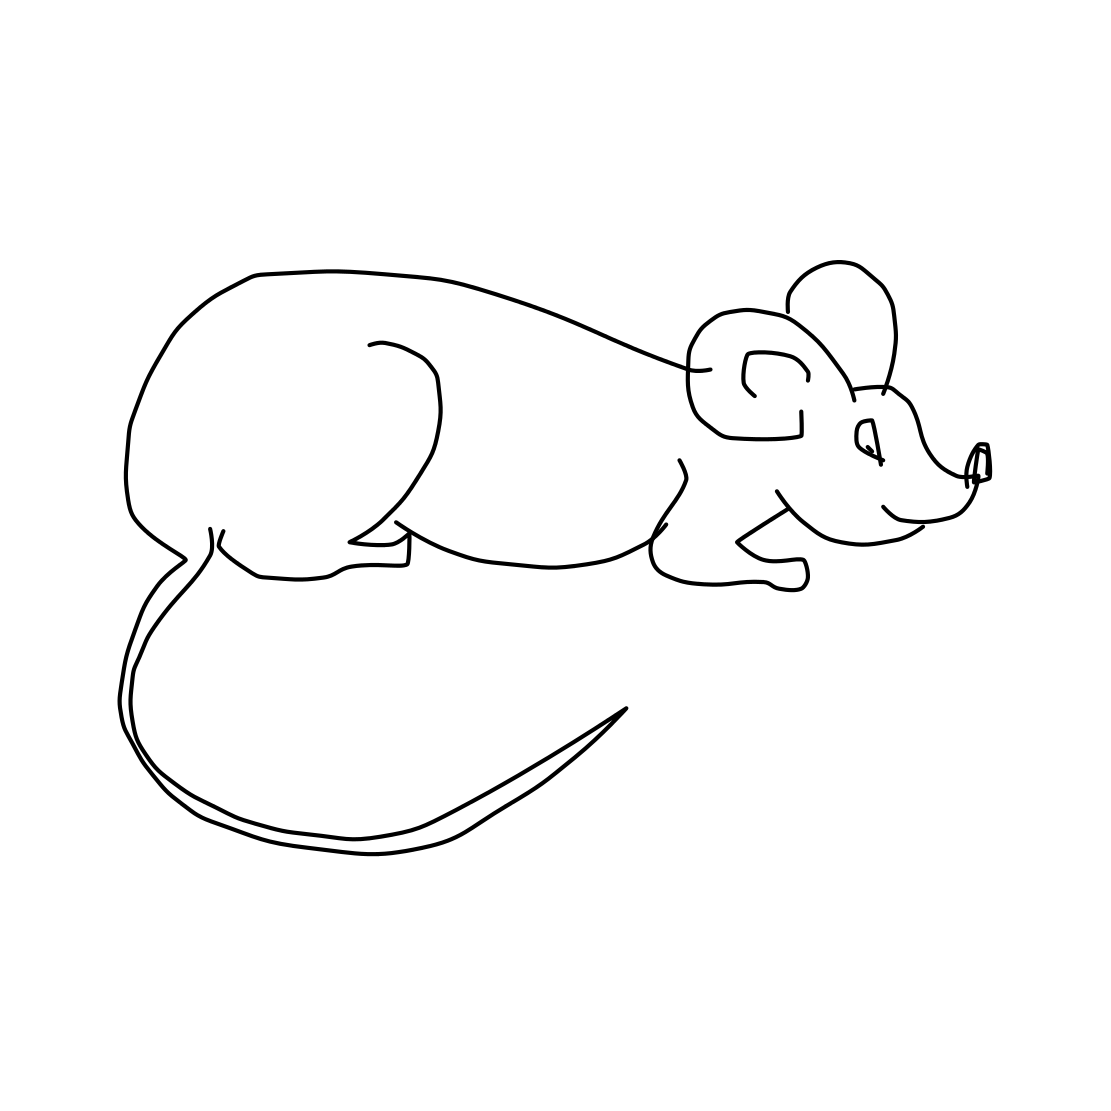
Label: mouse (animal)